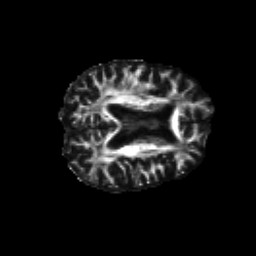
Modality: FA
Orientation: axial
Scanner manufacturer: siemens
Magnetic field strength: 3 T
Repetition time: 6.8 s
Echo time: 0.093 s